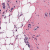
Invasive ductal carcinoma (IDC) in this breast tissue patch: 1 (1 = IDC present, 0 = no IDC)